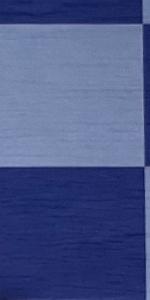
Label: Empty